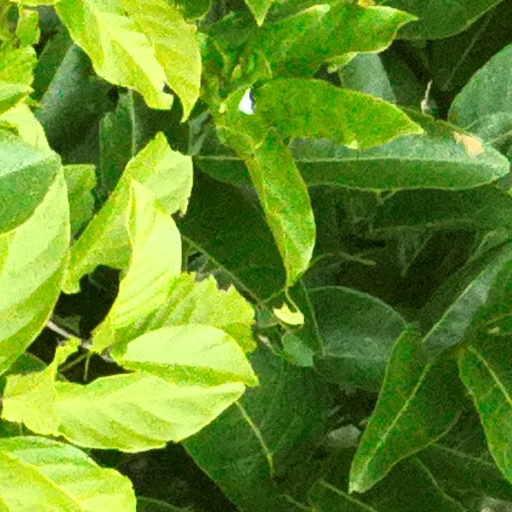
Species: Dipteryx oleifera
GBIF accepted scientific name: Dipteryx oleifera
Crown area (m\u00b2): 410.071